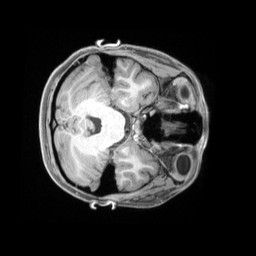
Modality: T1w
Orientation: axial
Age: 19
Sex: female
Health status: ill
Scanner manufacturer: siemens
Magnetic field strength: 3 T
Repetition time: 2.2 s
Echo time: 0.00218 s